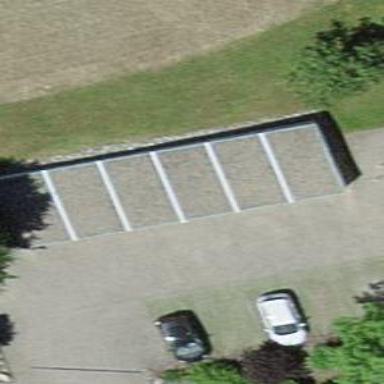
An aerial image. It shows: Group of garages.